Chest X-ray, PA view. Patient: 54 years old, sex M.
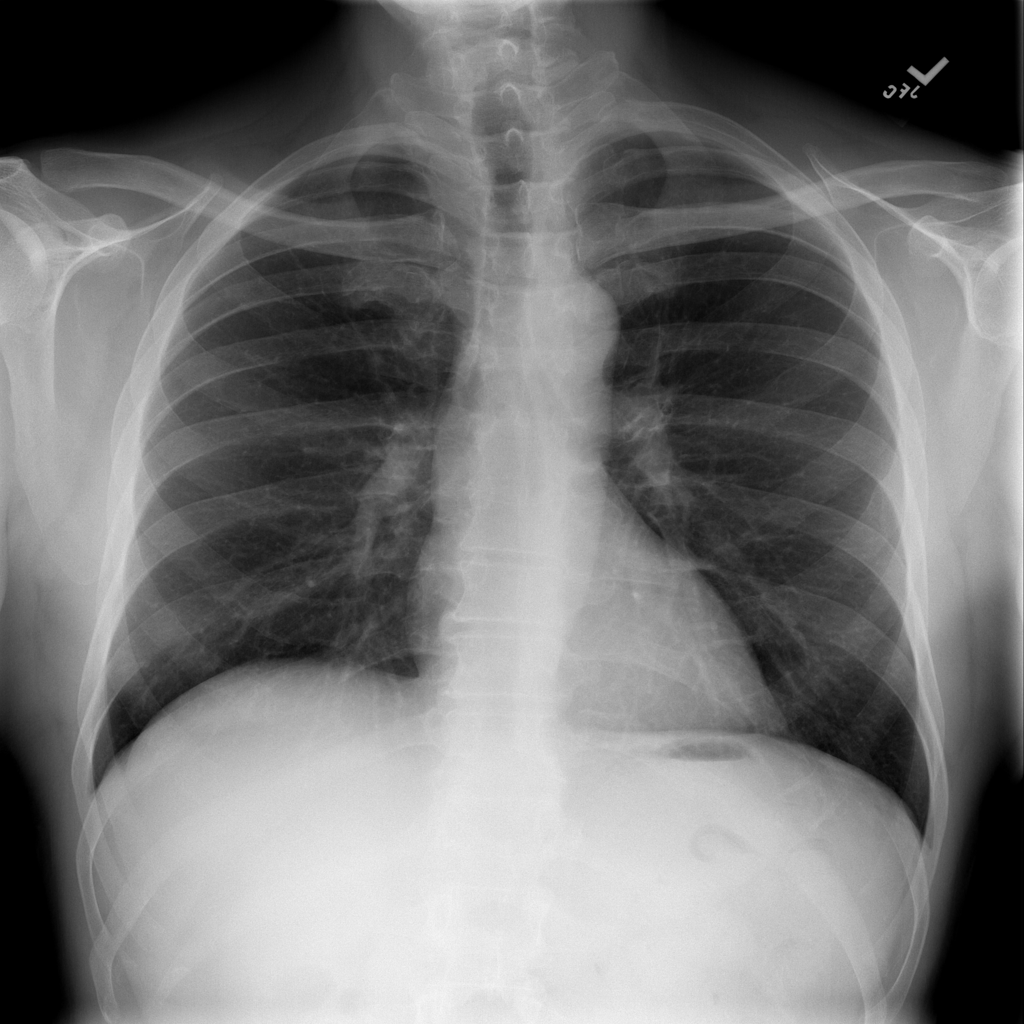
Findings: No Finding